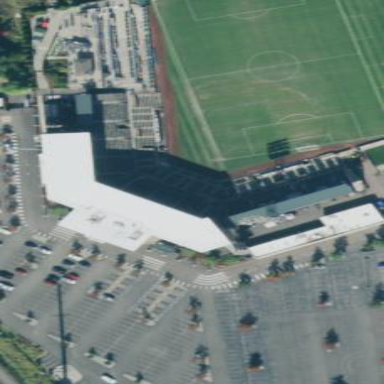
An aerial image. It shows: Stadium.